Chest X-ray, AP view. Patient: 27 years old, sex M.
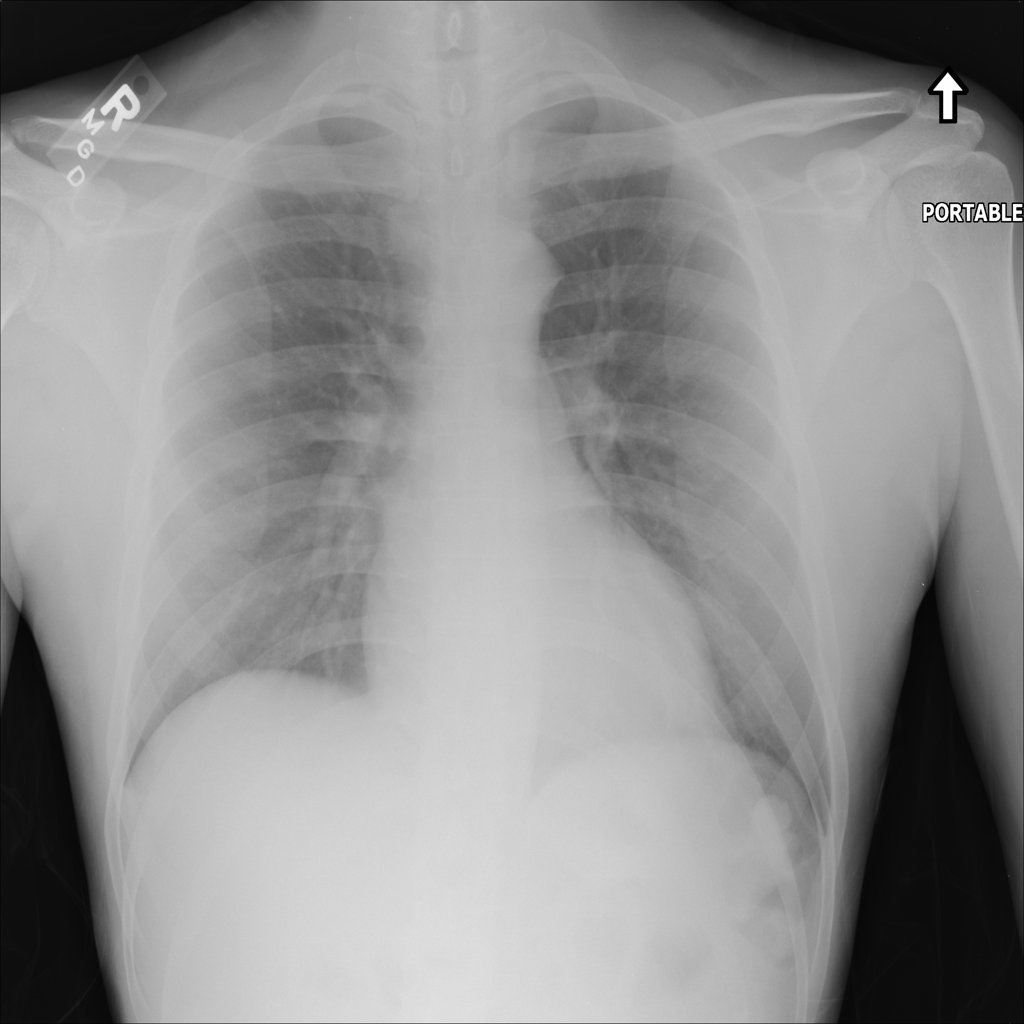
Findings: Cardiomegaly, Effusion